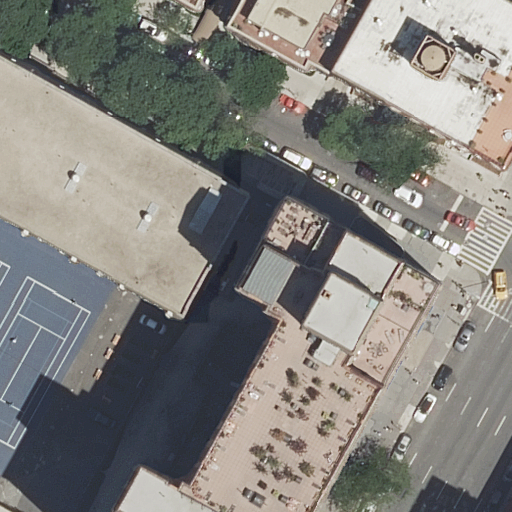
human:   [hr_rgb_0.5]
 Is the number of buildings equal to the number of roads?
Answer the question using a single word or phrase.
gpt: no

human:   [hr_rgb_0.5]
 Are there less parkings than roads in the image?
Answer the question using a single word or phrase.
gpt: yes

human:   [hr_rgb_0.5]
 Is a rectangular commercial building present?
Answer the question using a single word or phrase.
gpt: no

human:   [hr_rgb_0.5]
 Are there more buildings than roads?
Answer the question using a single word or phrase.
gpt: yes

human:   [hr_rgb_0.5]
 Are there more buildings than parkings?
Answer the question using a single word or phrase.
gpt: yes

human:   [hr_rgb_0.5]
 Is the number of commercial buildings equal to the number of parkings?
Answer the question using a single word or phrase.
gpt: no

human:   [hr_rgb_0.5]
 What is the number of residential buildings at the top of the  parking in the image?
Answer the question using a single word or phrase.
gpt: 2

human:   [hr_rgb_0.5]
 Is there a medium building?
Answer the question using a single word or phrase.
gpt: yes

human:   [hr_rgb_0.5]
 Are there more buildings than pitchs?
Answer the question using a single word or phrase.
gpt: yes

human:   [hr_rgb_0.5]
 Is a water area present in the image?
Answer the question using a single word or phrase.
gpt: no

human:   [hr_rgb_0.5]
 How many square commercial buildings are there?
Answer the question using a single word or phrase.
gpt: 0

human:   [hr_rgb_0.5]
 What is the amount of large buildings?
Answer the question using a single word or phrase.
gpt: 3

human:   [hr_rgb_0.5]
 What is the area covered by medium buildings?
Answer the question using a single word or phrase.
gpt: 100m2

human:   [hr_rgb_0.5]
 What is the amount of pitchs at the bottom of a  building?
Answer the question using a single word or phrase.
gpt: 1

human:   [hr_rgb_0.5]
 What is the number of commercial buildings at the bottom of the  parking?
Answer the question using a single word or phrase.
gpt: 0

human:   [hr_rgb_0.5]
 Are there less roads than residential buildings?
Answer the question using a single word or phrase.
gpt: no

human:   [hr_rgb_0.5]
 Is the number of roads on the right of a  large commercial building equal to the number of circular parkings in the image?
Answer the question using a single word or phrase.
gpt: yes

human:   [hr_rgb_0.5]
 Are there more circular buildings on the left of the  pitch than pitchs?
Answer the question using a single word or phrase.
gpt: no

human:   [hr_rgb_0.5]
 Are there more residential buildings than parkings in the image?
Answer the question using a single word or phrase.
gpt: yes

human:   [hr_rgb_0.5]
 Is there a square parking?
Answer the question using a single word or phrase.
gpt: no

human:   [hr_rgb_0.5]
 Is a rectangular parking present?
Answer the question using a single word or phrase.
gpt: yes

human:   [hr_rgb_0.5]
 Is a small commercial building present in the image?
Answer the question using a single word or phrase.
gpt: no

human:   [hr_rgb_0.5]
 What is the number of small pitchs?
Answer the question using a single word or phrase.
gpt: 0

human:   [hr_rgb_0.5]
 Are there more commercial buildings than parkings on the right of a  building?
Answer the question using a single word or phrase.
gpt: no

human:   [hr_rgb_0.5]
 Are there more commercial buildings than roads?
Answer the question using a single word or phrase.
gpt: no

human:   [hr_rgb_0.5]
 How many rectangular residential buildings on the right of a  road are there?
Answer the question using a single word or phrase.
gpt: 0

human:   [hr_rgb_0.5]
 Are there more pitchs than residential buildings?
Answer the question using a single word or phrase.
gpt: no

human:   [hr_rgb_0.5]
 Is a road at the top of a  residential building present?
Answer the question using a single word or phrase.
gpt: yes

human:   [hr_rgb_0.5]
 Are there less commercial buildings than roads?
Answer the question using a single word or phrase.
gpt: yes

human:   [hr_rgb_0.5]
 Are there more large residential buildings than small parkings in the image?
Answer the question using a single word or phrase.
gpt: yes

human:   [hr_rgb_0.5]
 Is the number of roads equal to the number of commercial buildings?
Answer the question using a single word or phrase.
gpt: no

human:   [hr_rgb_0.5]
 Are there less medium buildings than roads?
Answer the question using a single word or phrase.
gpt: yes

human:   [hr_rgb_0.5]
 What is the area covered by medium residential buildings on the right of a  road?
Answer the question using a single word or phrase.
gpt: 100m2

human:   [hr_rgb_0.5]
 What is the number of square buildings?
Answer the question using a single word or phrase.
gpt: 0

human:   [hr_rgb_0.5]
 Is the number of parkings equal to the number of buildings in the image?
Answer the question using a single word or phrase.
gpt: no

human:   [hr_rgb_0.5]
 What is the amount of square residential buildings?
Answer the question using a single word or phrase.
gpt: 0